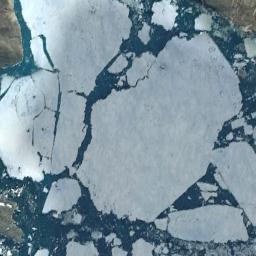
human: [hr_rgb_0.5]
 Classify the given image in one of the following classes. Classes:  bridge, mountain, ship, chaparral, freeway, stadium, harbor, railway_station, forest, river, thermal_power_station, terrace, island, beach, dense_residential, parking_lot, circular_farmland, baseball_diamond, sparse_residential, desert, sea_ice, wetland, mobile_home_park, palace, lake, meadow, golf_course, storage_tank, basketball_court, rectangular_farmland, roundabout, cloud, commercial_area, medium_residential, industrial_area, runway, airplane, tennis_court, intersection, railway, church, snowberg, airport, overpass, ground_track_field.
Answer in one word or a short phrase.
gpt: sea_ice